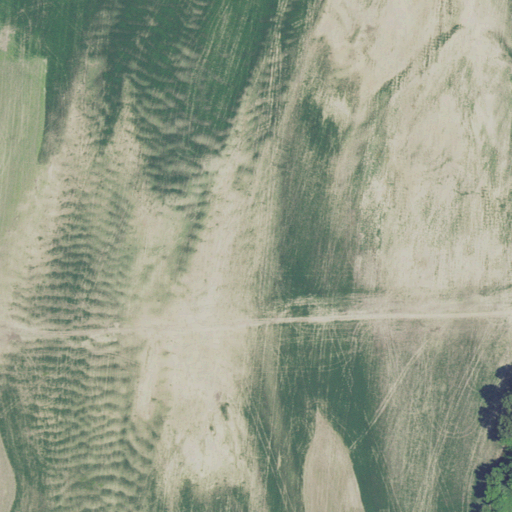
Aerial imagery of island in Tennessee named Island Number Twenty containing only cultivated crops